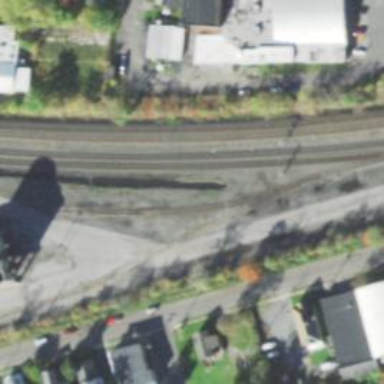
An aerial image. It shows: Railway level crossing.